Chest X-ray:
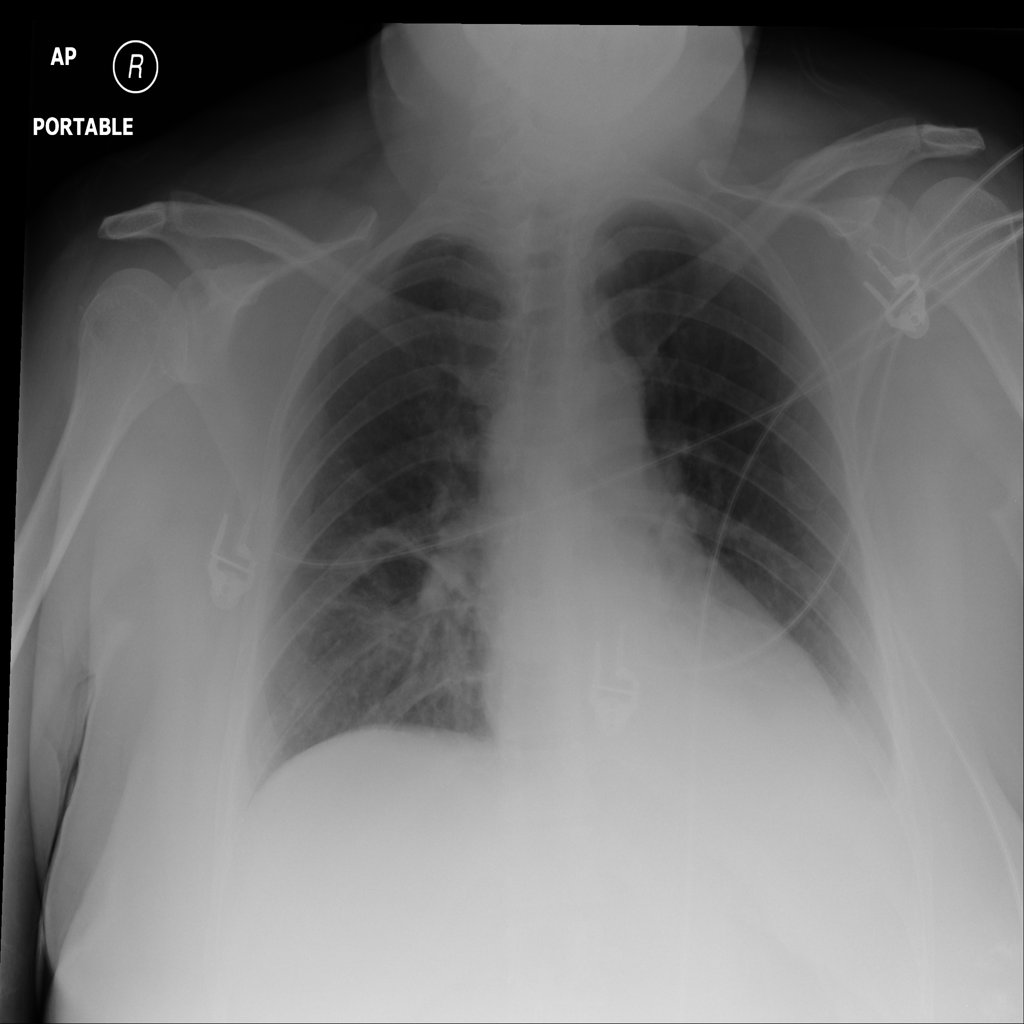
Findings: Consolidation, Effusion
No abnormal finding: no